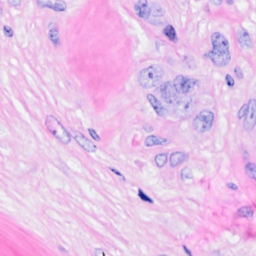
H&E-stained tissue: Breast